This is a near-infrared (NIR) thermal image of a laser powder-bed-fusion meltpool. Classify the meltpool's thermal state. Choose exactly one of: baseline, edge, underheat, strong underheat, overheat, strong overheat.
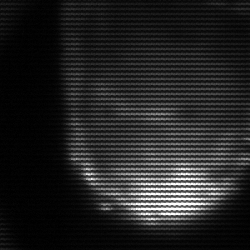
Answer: edge